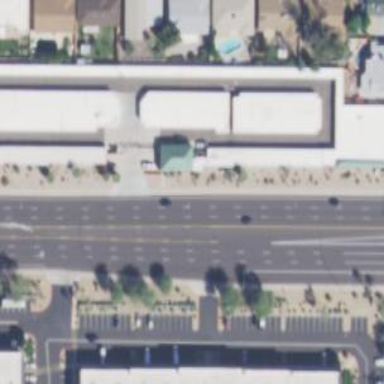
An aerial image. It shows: Storage rental shop.